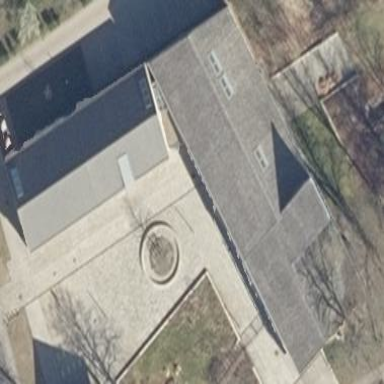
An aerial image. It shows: Public museum building.